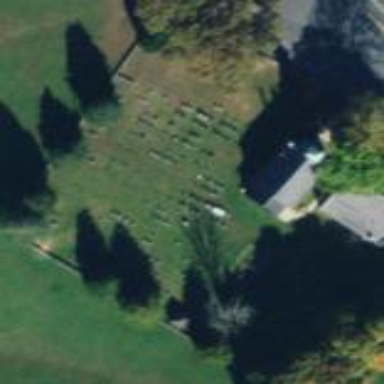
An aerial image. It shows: Cemetery.